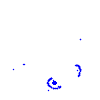
Particle: electron